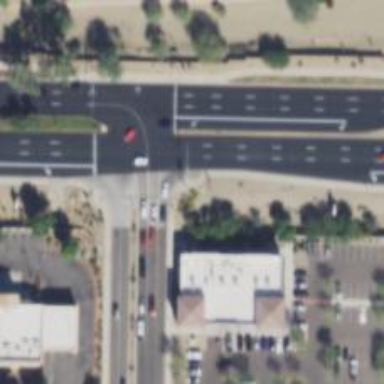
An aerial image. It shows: Solid stop line on the road.